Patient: sex M, age 31
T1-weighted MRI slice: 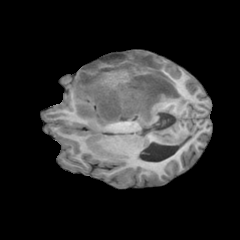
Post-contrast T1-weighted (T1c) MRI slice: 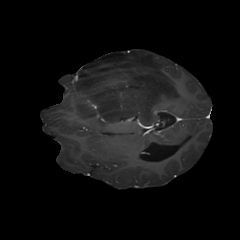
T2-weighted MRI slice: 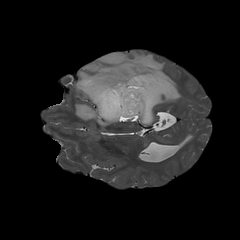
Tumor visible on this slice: yes
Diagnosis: Astrocytoma, IDH-mutant
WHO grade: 3